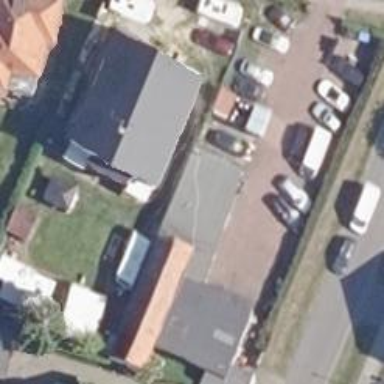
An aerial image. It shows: Car repair shop.